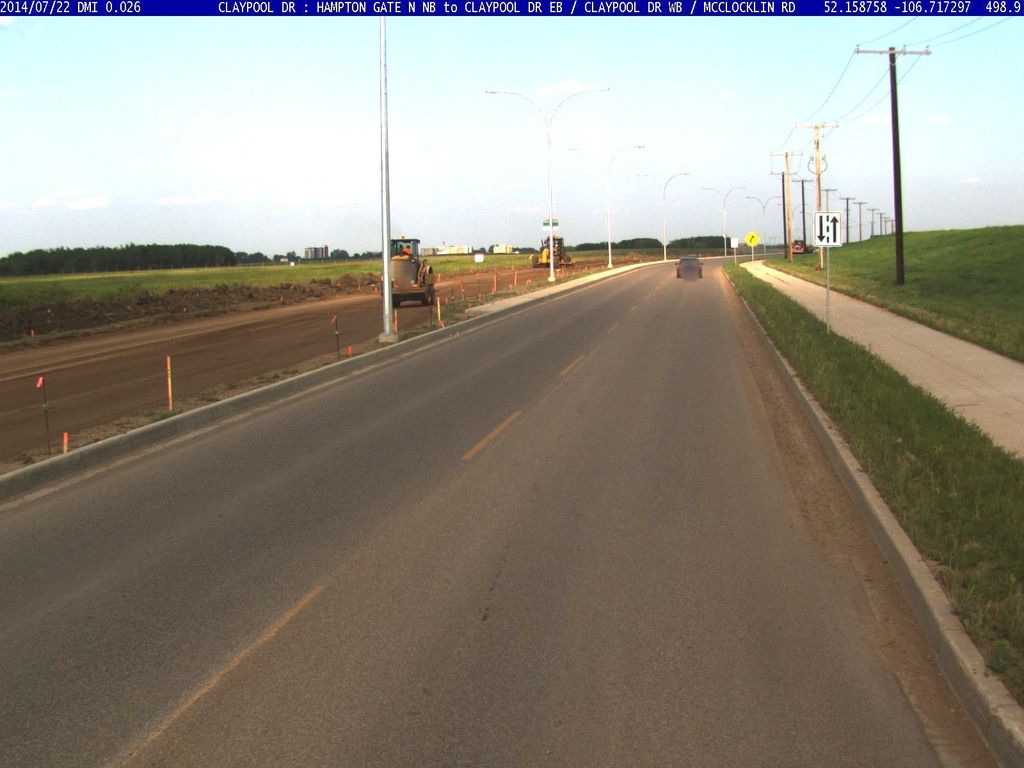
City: saskatoon